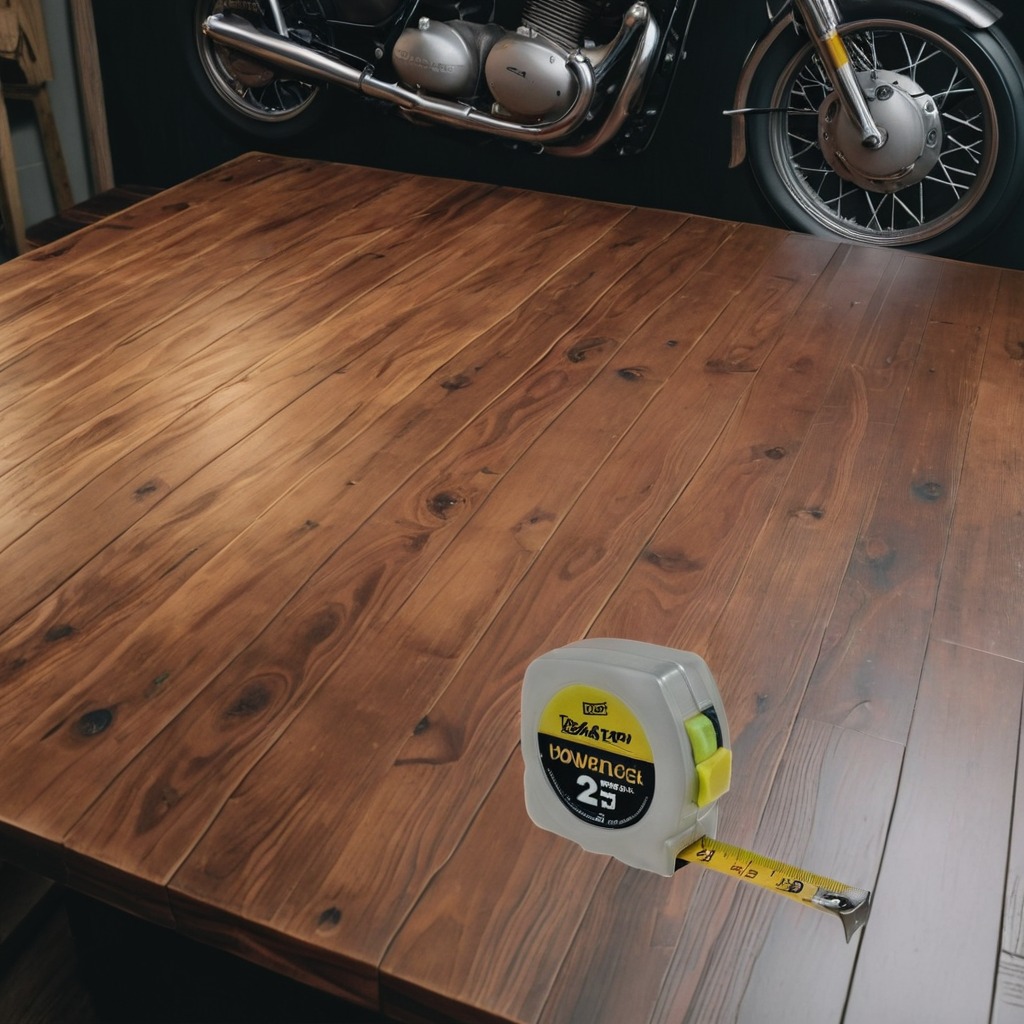
A measuring tape is lying on the table.